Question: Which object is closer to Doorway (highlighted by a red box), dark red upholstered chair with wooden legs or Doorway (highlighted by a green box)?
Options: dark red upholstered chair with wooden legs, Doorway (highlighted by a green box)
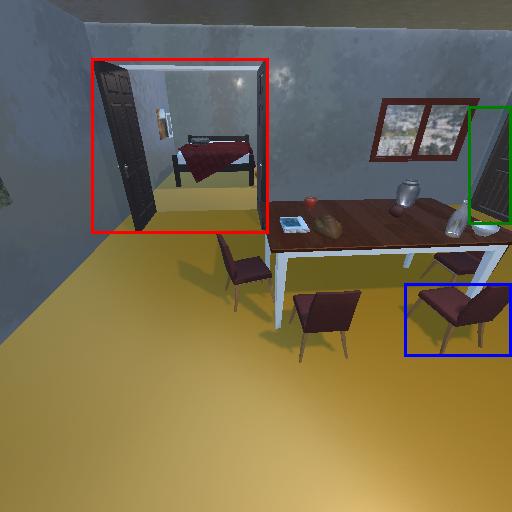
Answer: dark red upholstered chair with wooden legs